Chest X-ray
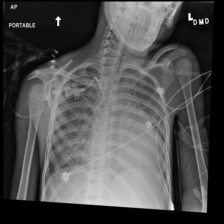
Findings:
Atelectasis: negative
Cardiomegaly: negative
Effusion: negative
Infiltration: negative
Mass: negative
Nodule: negative
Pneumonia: negative
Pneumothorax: negative
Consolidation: negative
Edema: negative
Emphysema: negative
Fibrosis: negative
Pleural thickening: negative
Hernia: negative